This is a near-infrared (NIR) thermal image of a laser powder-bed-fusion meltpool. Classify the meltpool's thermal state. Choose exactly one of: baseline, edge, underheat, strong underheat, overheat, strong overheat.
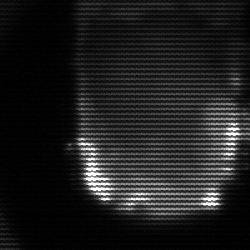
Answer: baseline